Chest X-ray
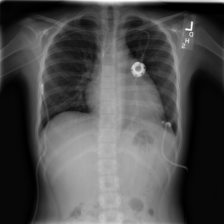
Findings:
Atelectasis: negative
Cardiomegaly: negative
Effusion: positive
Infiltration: negative
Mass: negative
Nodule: negative
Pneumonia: negative
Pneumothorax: negative
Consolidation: negative
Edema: negative
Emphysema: negative
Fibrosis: negative
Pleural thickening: negative
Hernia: negative